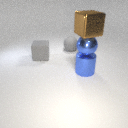
large blue metal sphere below large brown metal cube